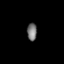
Tissue: lung
Cell type: Endothelial cells
Senescence score: 0.6288
Nuclear area (px): 169
Mean DAPI intensity: 117.012